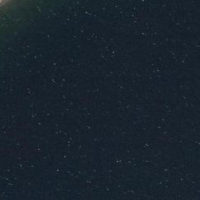
EUNIS habitat code: 14
Species observed at this site:
Oxytropis campestris
Hippocrepis comosa
Plantago major